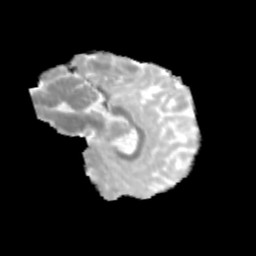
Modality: MD
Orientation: sagittal
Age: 12
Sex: male
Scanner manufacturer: siemens
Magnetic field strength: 3 T
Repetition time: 3.8 s
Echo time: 0.07 s